Question: <URL>

I have some data A1:G5 and i want to find latest fee from specific transactions (in WHERE -> FROM, Currency )
I have timestamp:
'''
=QUERY(A1:G5, "SELECT MAX(A) WHERE F = 'Aaaa' AND C = 'PLN' ")
'''
1) I dont want label.
2) How to get fee?
Answer:
Last Fee: 0.1
Timestamp: 13/02/2018 13:01:21
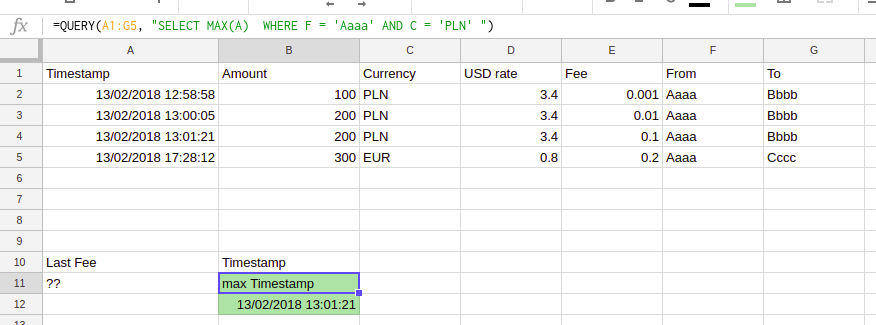
Answer: Please try (it avoids MAX):
'''
=query(A1:G5,"select E, A where F = 'Aaaa' and C = 'PLN' order by A desc limit 1",0)
'''